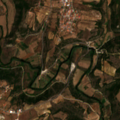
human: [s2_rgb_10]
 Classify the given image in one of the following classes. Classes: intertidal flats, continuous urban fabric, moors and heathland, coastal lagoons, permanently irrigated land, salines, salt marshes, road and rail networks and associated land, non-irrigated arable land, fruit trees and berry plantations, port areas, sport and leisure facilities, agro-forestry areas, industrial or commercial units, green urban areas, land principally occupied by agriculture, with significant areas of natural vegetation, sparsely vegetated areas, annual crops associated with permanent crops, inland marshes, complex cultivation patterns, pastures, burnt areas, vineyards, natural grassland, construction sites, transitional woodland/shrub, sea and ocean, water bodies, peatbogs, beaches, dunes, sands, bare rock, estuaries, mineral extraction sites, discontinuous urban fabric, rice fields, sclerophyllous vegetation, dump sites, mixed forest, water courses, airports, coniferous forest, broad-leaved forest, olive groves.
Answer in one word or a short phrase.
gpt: discontinuous urban fabric, non-irrigated arable land, olive groves, land principally occupied by agriculture, with significant areas of natural vegetation